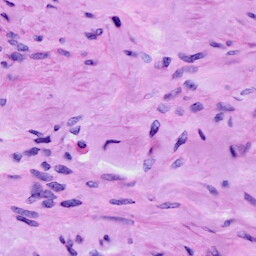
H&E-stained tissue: Cervix